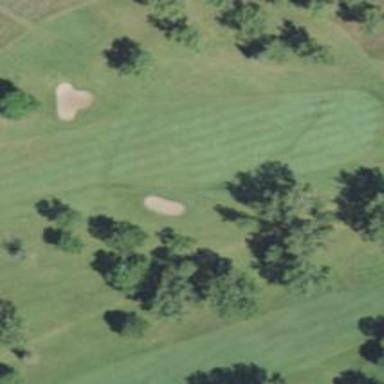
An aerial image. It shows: View of golf hole.